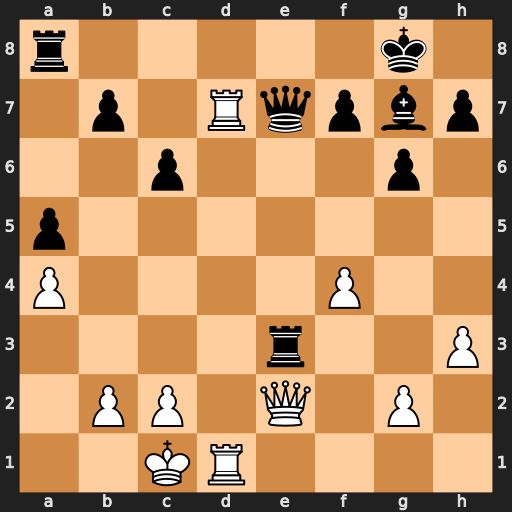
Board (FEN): r5k1/1p1Rqpbp/2p3p1/p7/P4P2/4r2P/1PP1Q1P1/2KR4
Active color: w
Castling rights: -
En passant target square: -
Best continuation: Rxe7 Rxe2 Rxe2